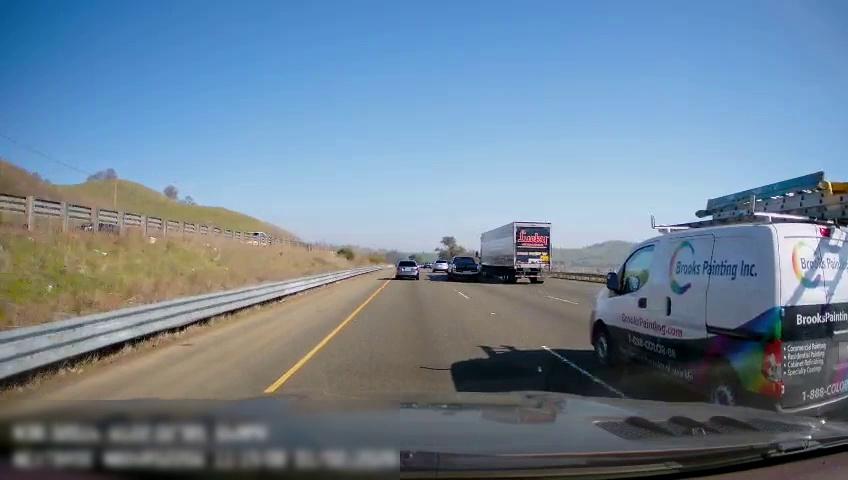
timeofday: Day
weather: Sunny
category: Drivable Space
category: Vehicles | Car
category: Vehicles | SUV
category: Vehicles | Truck
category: Vehicles | SUV
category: Vehicles | Truck
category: Vehicles | Van
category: Vehicles | SUV
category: Lanes | Current Lane
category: Lanes | Current Lane
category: Lanes | Alternate Lane